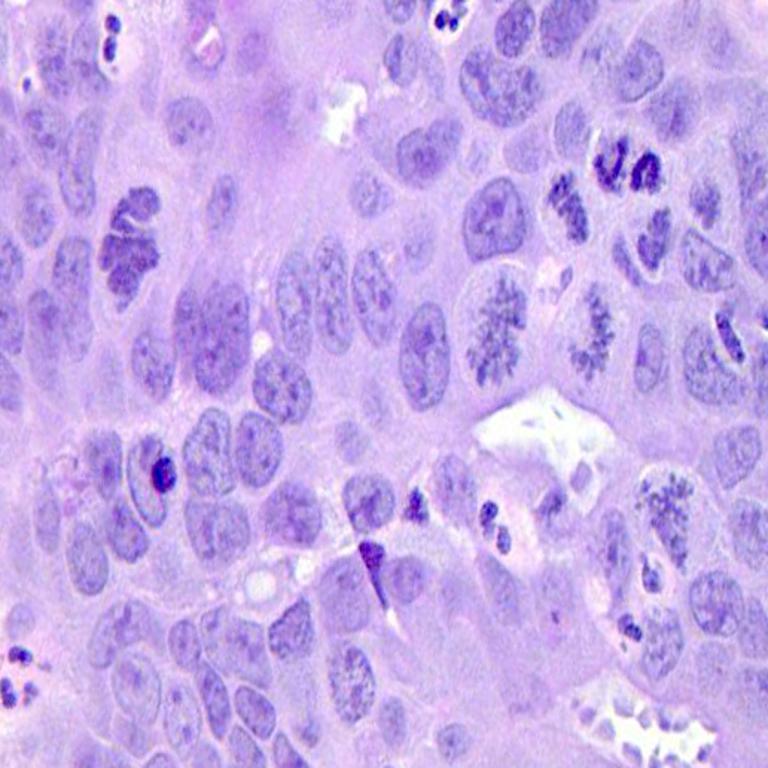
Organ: colon
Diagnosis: adenocarcinomas